Current action and preconditions to check: path_clear

Your task: For each precondition in the list above, predict whether it will hold at this action.

Consider the current scene as observed from the mobile robot's camera, and analyze the predicted future states of all dynamic agents (e.g., people, animals, vehicles, or any moving entities) within the NEXT SECOND.

IMPORTANT: Only answer "very likely" if you are absolutely certain—based on strong, clear evidence—that a dynamic agent will violate the precondition in the predicted future state. Do NOT answer "very likely" for unlikely, ambiguous, or low-probability risks.

Ask yourself for each precondition: Is there a high probability, with clear and convincing evidence, that the predicted future states of any dynamic agent will interfere with the predicted future state of the currently executing action within the NEXT SECOND, causing that precondition to fail?

Assess the risk level based on these predictions. Use "likely" or "very likely" if motions create a clear risk of interference.

Use "neutral" or "improbable" if agents are nearby but their predicted paths are clearly diverging or non-conflicting.

Failure Risk Categories: "very improbable", "improbable", "neutral", "likely", "very likely"

Answer Format: Output ONLY the probability_of_failure value from these categories: "very improbable", "improbable", "neutral", "likely", "very likely"

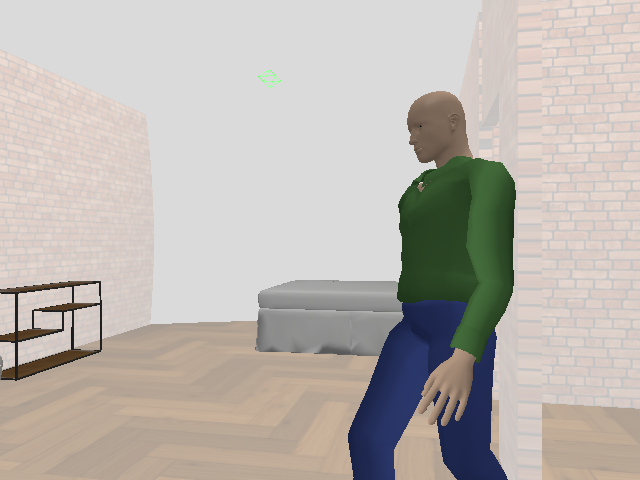

Answer: very likely